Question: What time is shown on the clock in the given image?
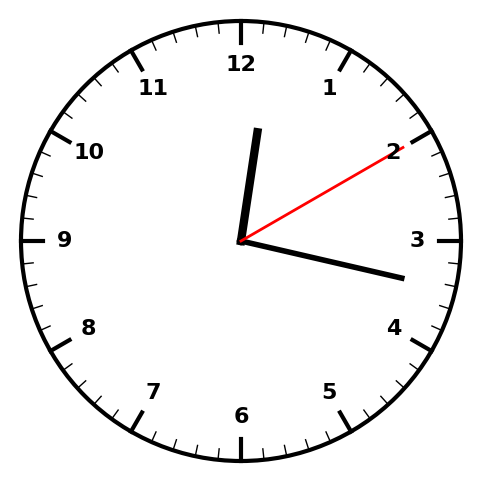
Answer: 12:17:10